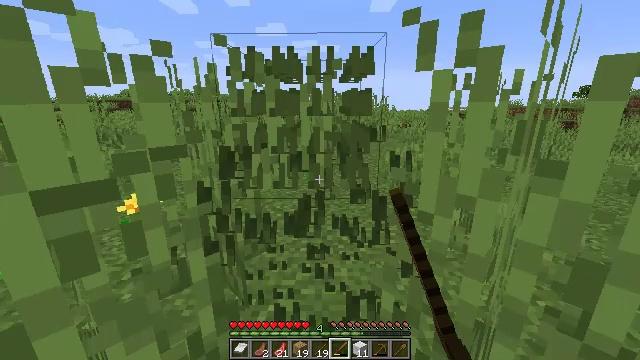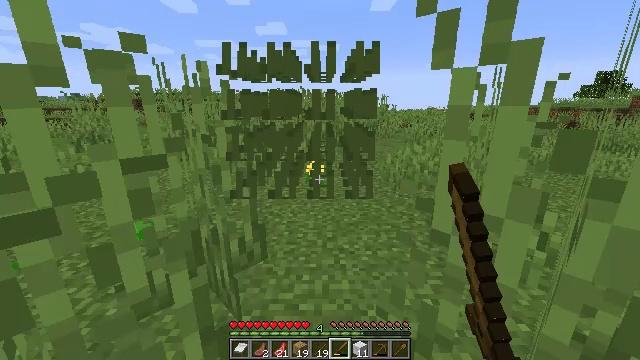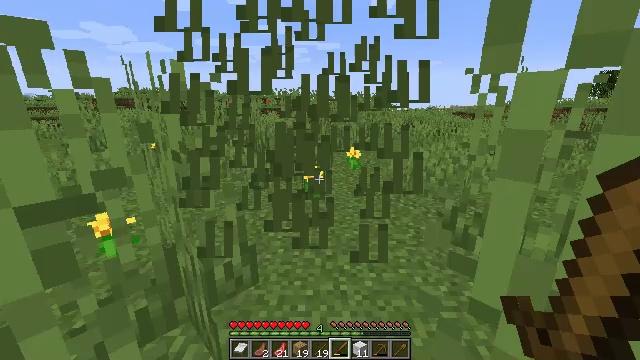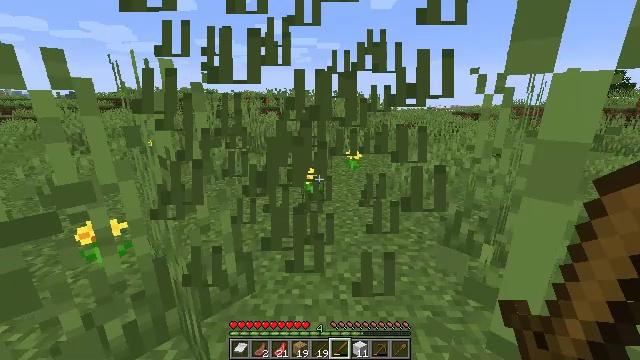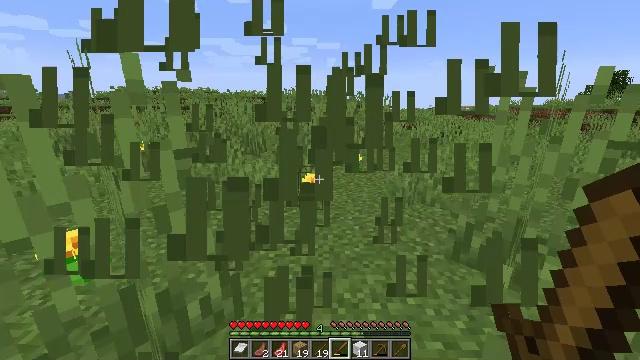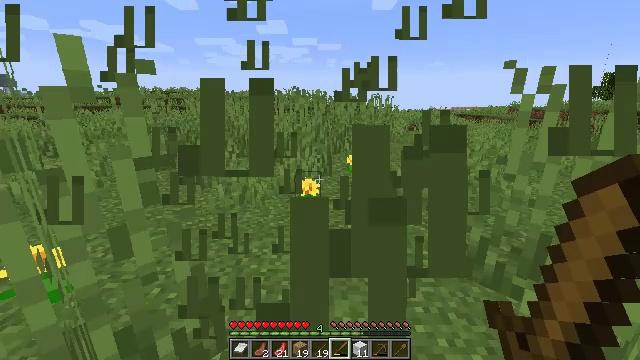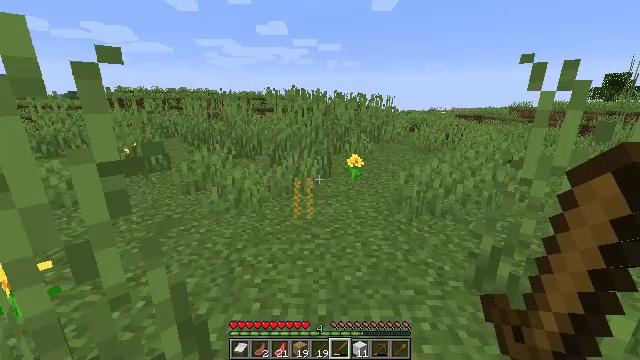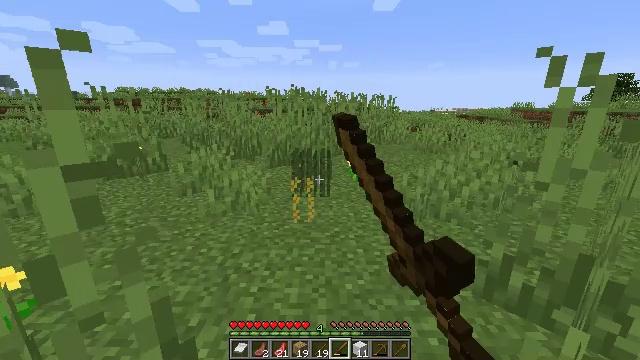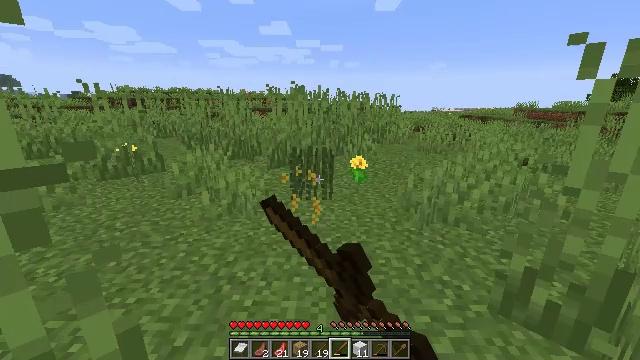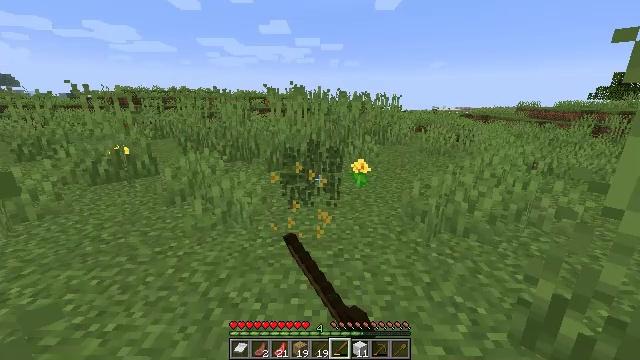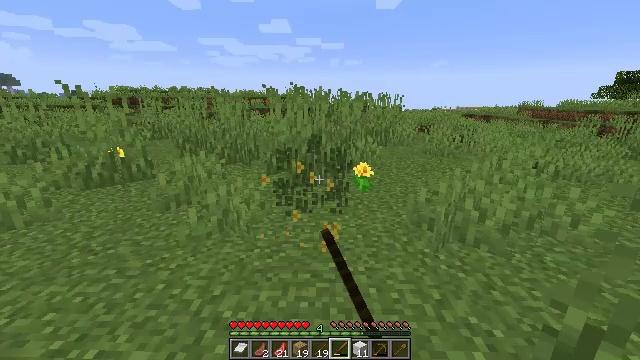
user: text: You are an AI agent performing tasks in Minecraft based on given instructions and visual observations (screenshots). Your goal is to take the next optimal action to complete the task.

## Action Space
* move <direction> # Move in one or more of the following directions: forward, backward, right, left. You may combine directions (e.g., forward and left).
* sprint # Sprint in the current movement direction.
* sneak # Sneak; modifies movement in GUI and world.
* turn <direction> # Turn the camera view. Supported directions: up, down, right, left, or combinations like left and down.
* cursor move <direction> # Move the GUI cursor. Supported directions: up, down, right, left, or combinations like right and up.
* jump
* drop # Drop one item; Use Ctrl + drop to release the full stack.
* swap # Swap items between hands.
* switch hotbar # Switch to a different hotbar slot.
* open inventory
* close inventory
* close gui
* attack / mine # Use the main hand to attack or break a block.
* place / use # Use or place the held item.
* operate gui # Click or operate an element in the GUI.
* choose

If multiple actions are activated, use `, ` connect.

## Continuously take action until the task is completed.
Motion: motion action
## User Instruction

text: Mine the dandelion from the ground.
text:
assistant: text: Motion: move forward
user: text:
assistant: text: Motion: move forward
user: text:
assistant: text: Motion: move forward
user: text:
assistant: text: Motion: move forward
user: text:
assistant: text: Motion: move forward
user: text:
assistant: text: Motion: move forward, attack / mine
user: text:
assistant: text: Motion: move forward, attack / mine
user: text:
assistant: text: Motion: move forward, attack / mine
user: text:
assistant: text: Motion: move forward
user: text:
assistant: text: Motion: move forward
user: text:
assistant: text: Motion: no_op